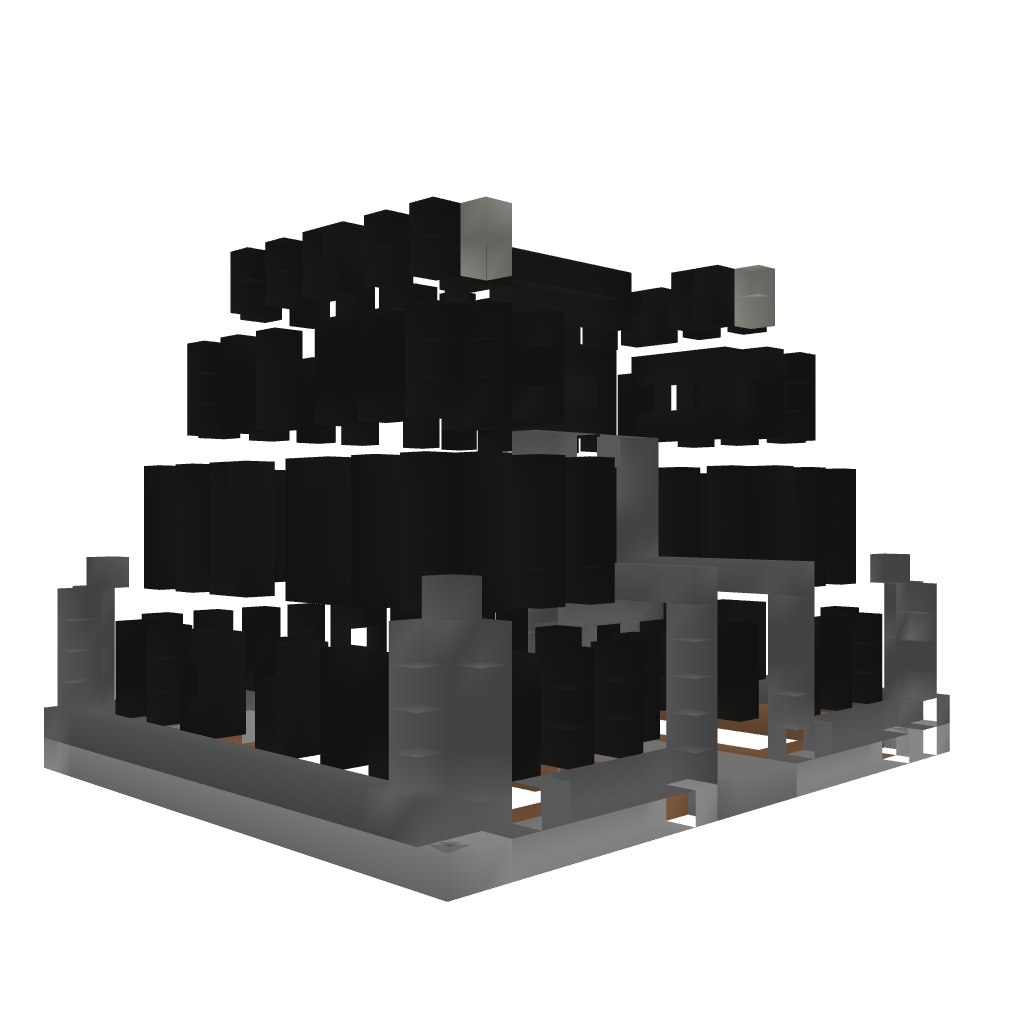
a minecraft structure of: Modern Government Building